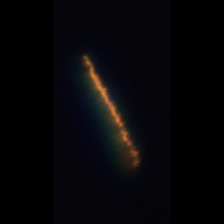
Taxon: Skeletonema
Group: Diatoms